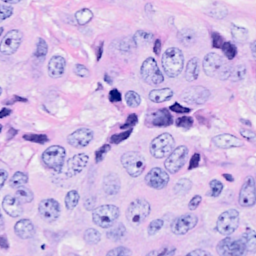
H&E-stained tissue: Breast